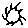
Label: sun